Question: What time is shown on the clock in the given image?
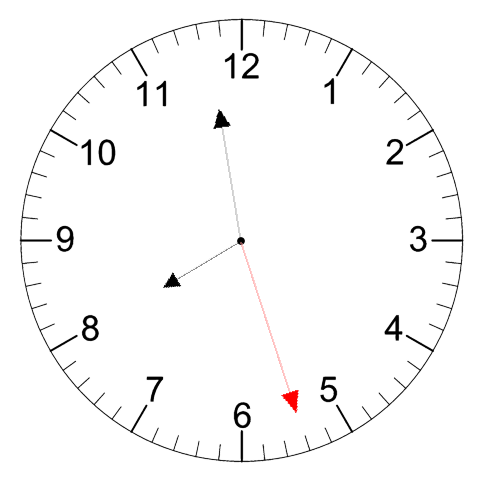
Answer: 07:58:27